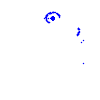
Particle: pion